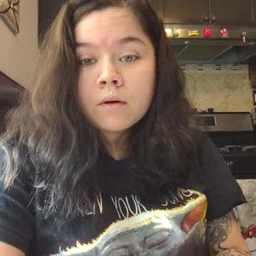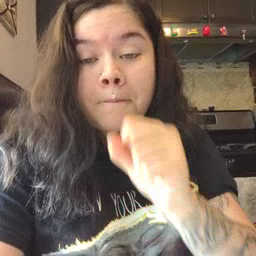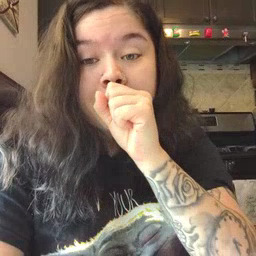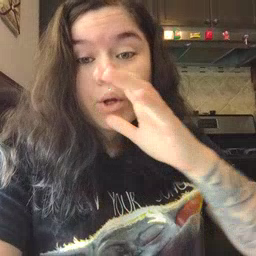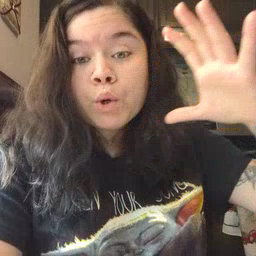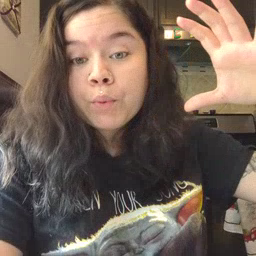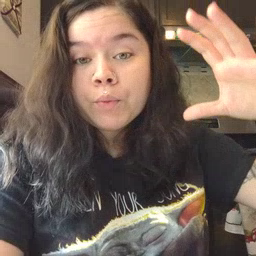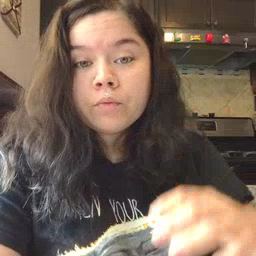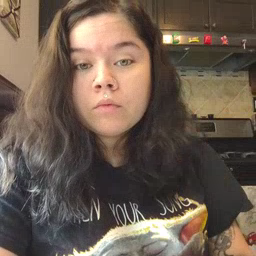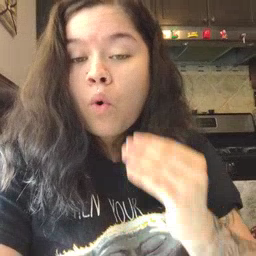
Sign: balloon